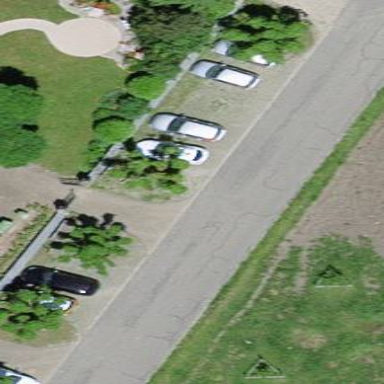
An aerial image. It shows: Parking area with surface.